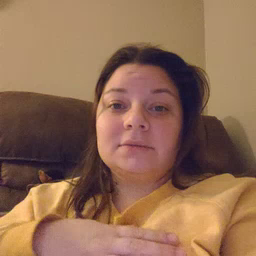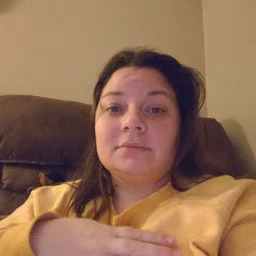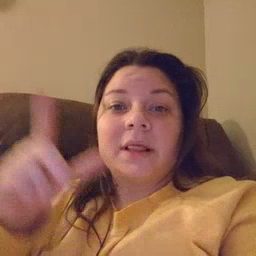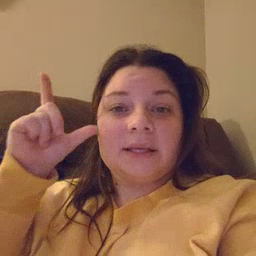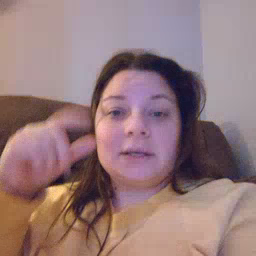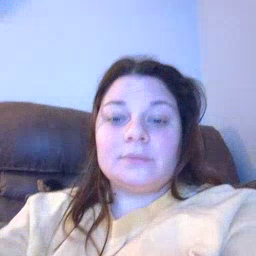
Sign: listen